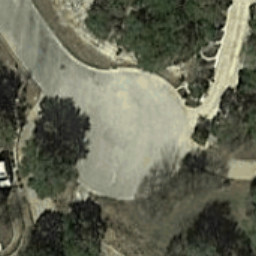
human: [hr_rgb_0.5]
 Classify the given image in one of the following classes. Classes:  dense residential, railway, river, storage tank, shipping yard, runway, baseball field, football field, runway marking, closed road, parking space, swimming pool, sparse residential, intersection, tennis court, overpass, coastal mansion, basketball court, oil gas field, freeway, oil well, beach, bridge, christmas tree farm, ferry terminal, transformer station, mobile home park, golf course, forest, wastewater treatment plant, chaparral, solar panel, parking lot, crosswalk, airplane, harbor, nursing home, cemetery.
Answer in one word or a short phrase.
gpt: closed road